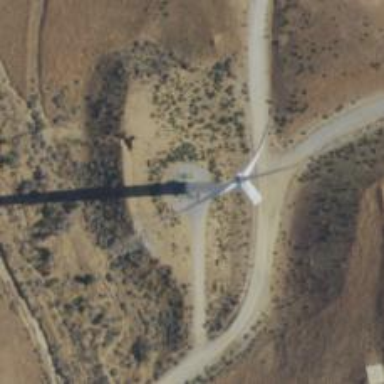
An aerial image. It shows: Wind generator with horizontal axis. The generator is wind turbine.